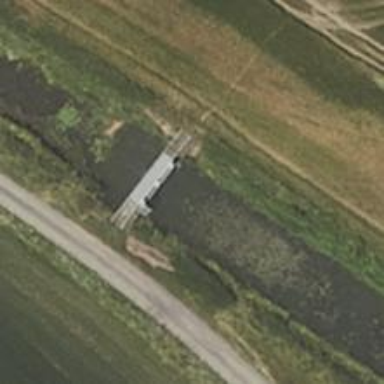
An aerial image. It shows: Path leading to bridge.